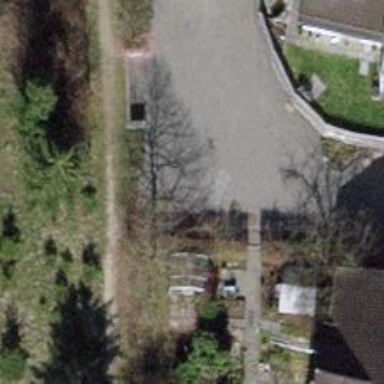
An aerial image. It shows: Turning circle on the road.